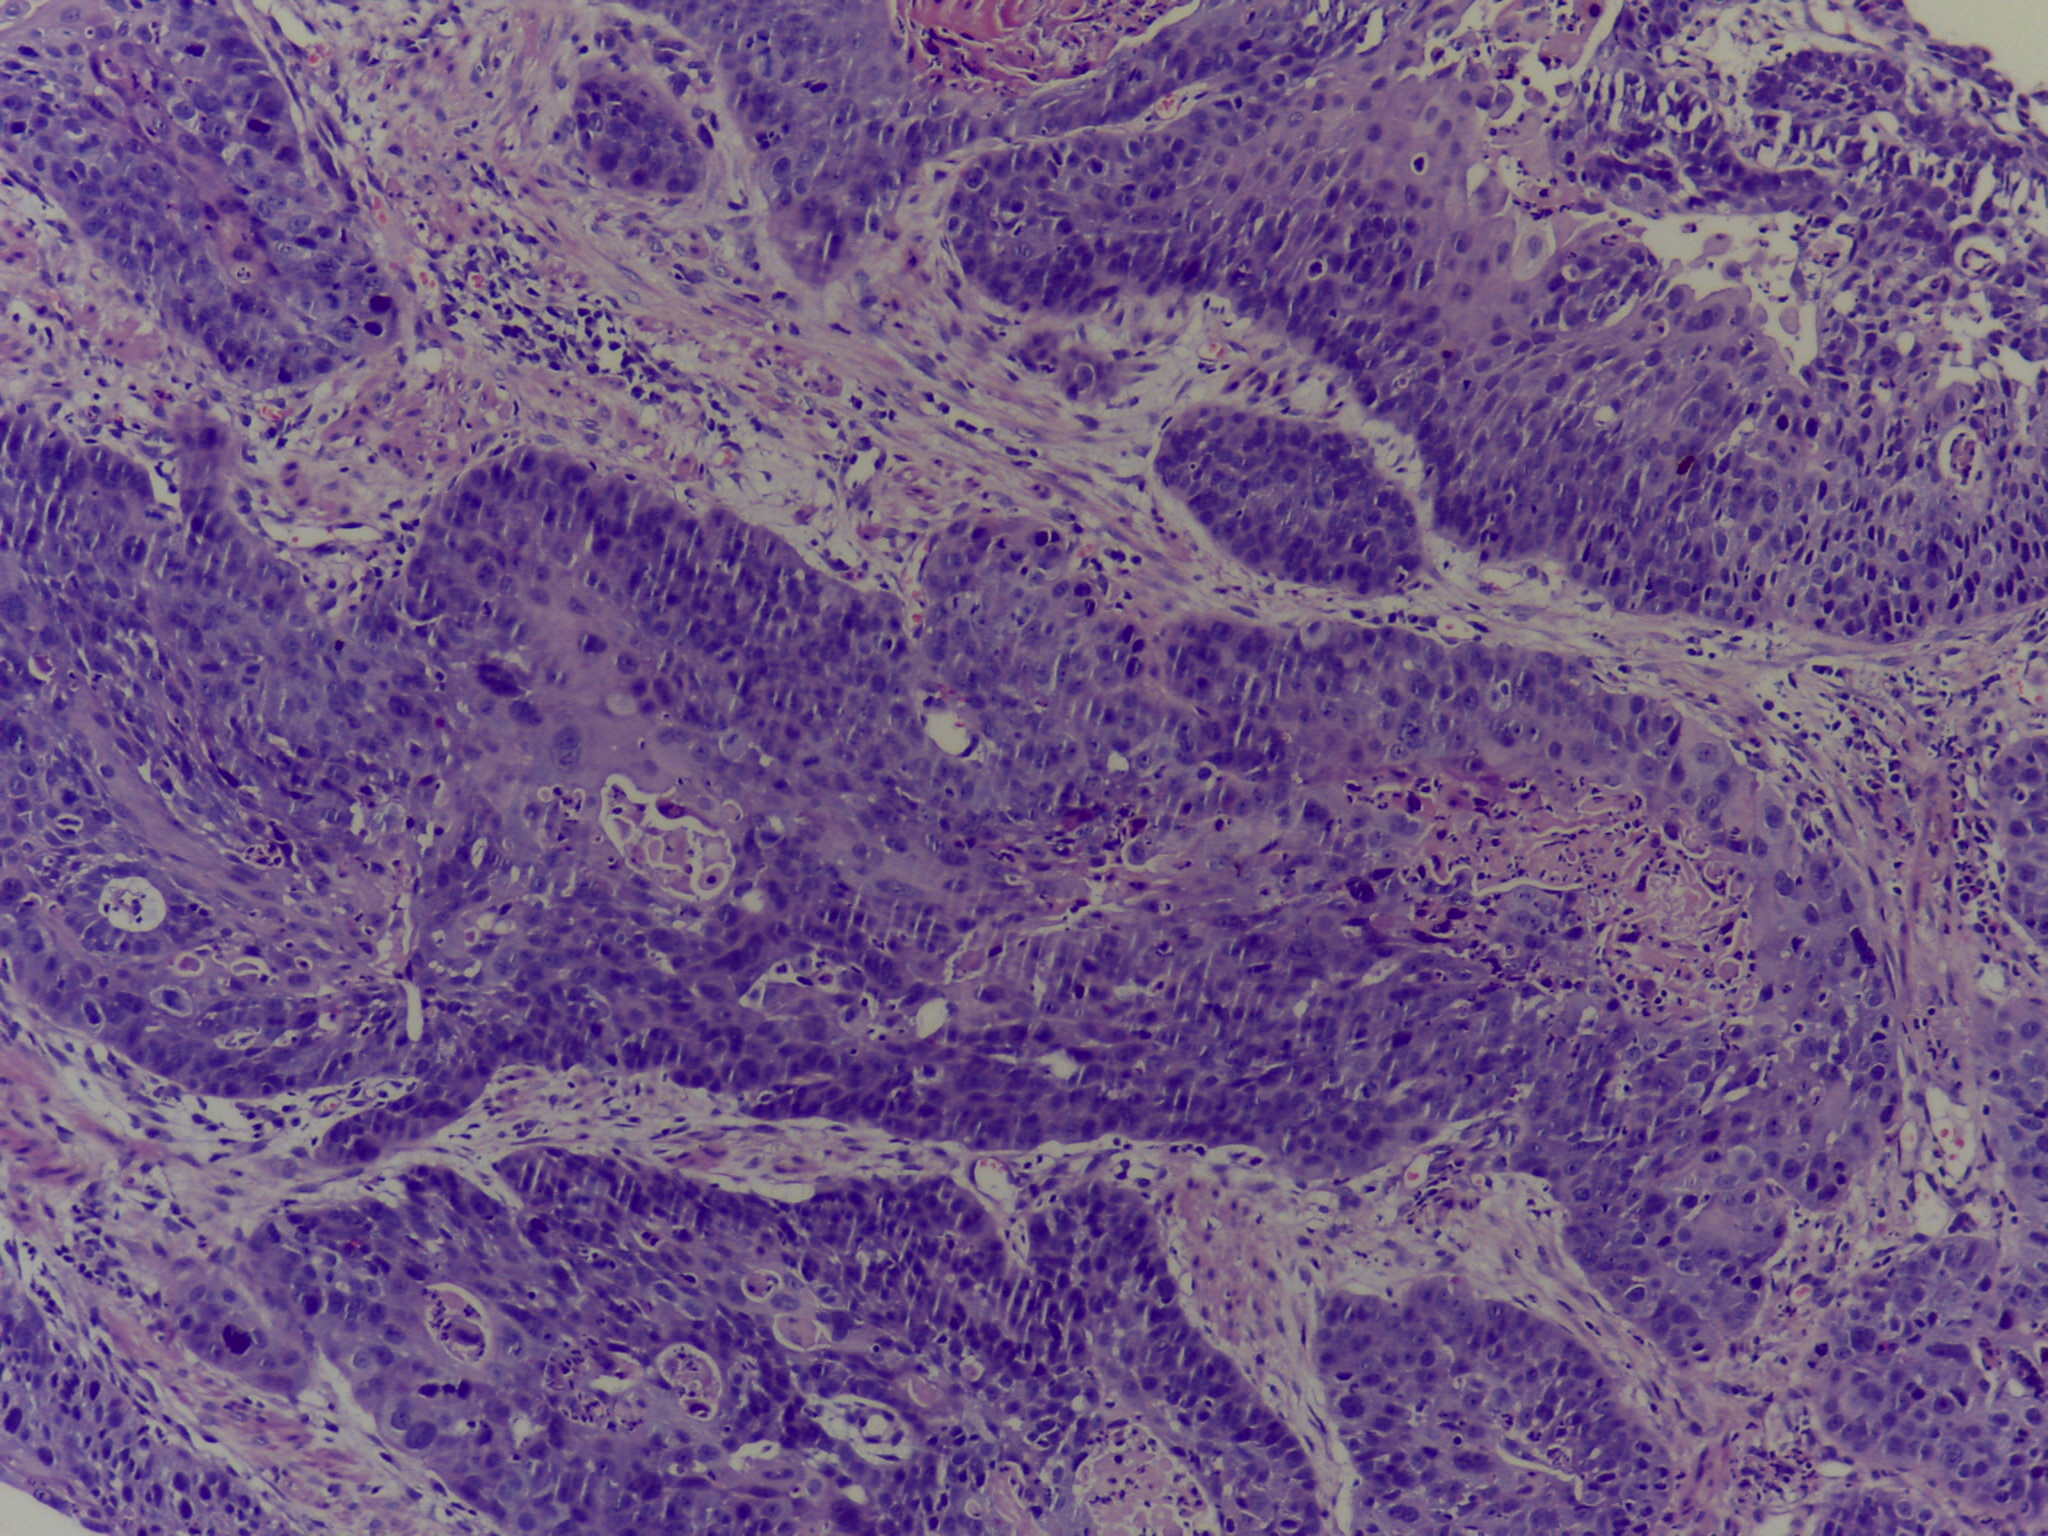
Diagnosis: OSCC